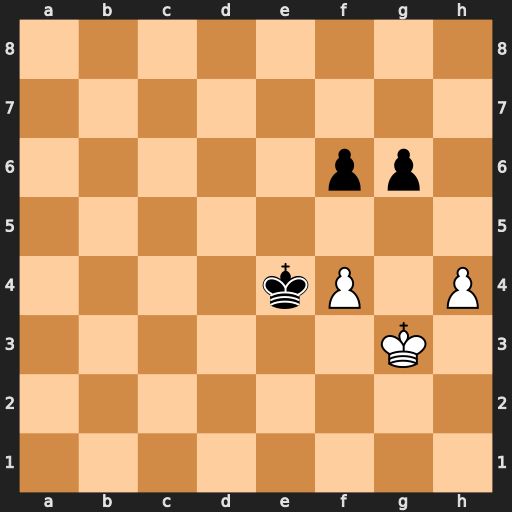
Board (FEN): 8/8/5pp1/8/4kP1P/6K1/8/8
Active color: w
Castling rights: -
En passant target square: -
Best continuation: Kg4 f5+ Kg5 Kf3 Kxg6